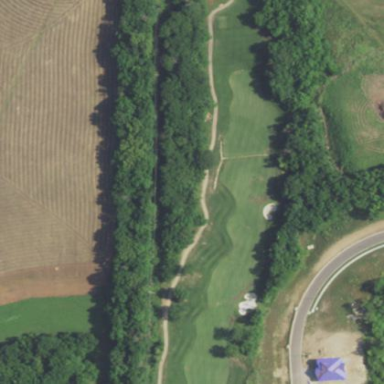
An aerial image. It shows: Rough grassy area used for golf.